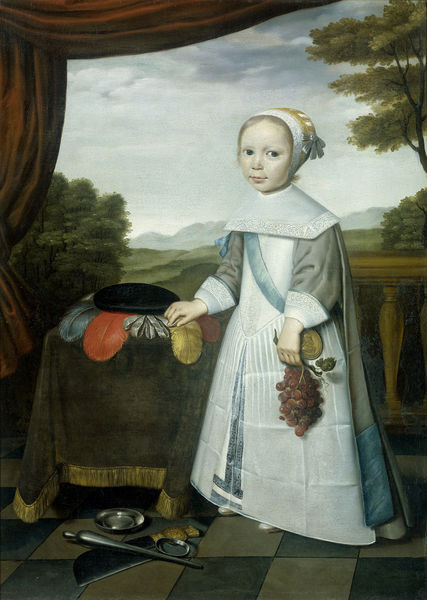
Titel: Johannes van Rees (1662-1690/91), halfbroer van Elisabeth van Oosten, als kind
Künstler: Willem Jansz. Ploy
Standort: Amsterdam
Institution: Rijksmuseum
Schlagwörter: baum, blau, feder, weiß, grün, landschaft, mädchen, hut, kleid, tisch, türkis, rot, haube, blond, kappe, blass, falten, federn, messer, schale, vorhang, brüstung, boden, decke, kind, trauben, schärpe, schürze, metall, haub, dolch, traube, weintraube, beil, mädchen#